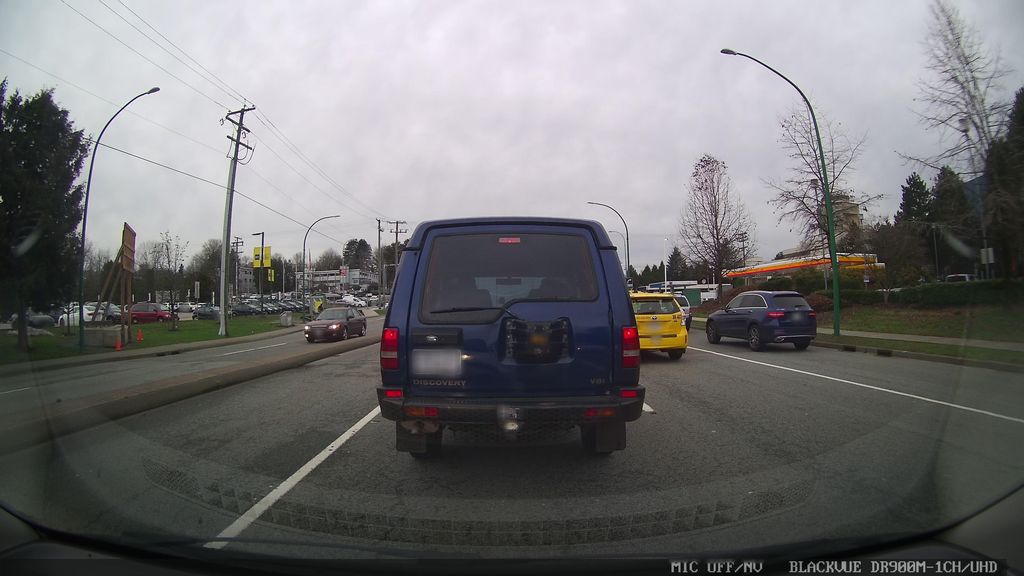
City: vancouver